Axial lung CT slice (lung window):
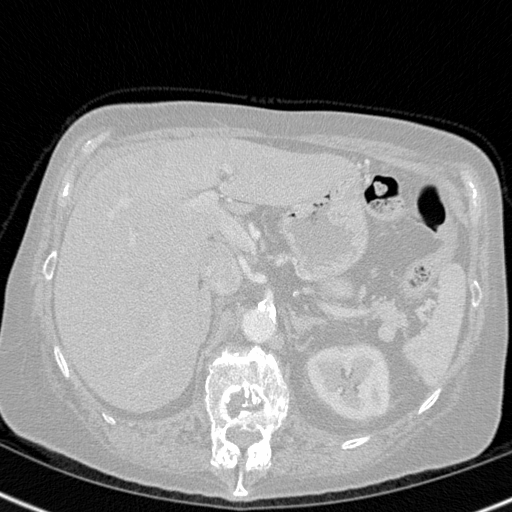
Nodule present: no